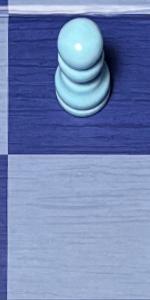
Label: Empty